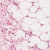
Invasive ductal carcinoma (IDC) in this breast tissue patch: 0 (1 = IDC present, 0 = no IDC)